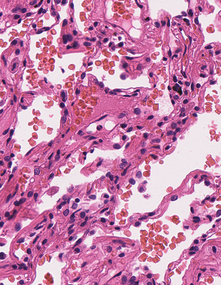
Tumor epithelial tissue: no
Tumor-associated stroma tissue: no
Normal tissue: yes